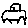
Label: car